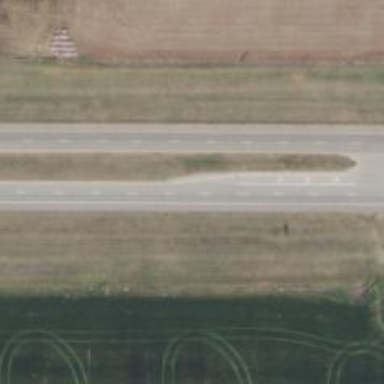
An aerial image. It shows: Trunk highway.